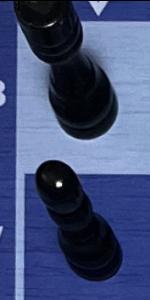
Label: Pawn_Black